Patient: sex M, age 34
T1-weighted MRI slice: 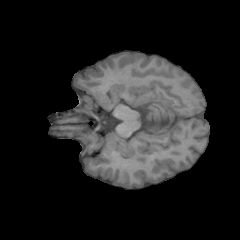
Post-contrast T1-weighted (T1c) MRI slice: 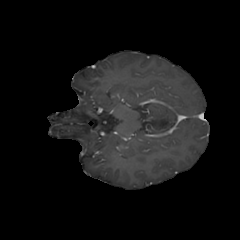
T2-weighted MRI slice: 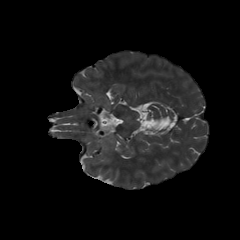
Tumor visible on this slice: no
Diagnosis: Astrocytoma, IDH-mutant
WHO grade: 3